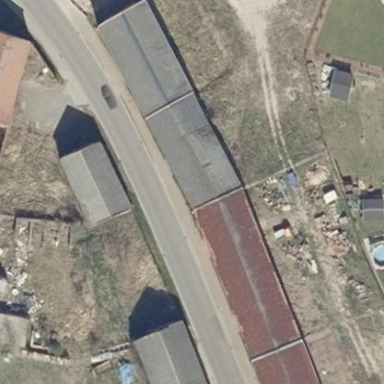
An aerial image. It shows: Barn.